Field crop: tomato
Growth stage: 2
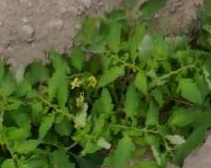
Species: tomato